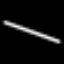
Label: line